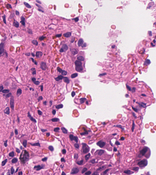
Tumor epithelial tissue: yes
Tumor-associated stroma tissue: yes
Normal tissue: no